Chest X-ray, AP view. Patient: 26 years old, sex F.
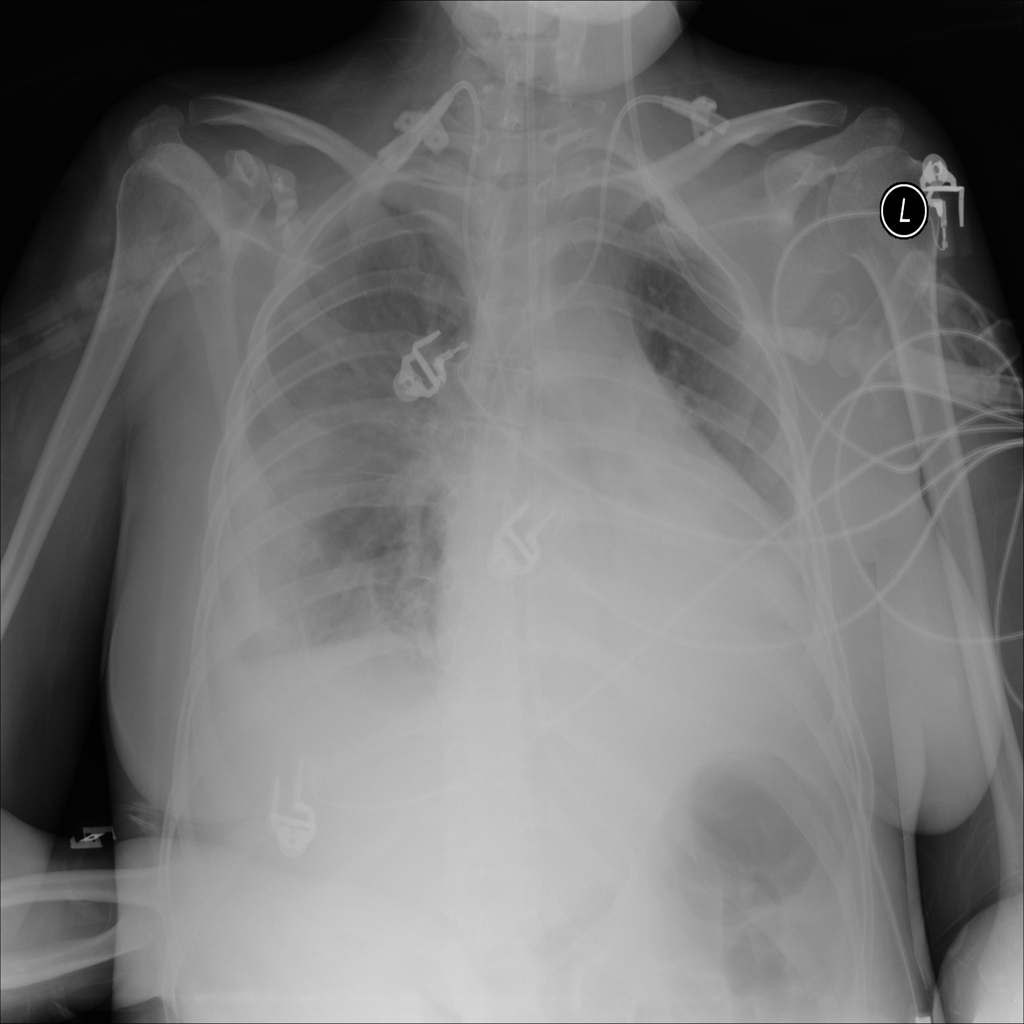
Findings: No Finding